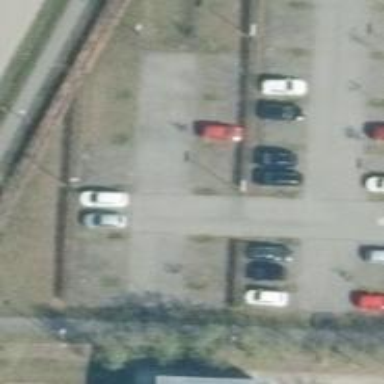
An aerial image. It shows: Parking aisle designated as service road.